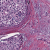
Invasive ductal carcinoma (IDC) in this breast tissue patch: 0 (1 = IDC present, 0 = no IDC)